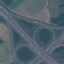
Land use / land cover class: Highway